Question: I want to validate my text fields in my jsp pages. I'm using struts. My validate function throws an error as described follows.
> HTTP Status 404 - No result defined for action SIS.Student.AddUser and
result input
These are my form parameters.
'''
<s:form id="FormAddUser" name="FormAddUser" action="AddUser" method="post"
enctype="multipart/form-data" class="form-horizontal">
<s:textfield key="UserId" label="UserId" />
<s:textfield key="Name" label="Name" />
<s:textfield key="Address" label="Address" />
<s:textfield key="DOB" label="DOB" />
<s:password key="Password" label="Password" />
<s:textfield id="EmailId" key="EmailId" label="EmailId" />
<s:textfield id="Specialization" key="Specialization" label="Specialization" />
<s:file name="UserImage" id="UserImage" key="UserImage" label="Select a File to change photo" />
<s:submit label="Add" />
</s:form>
'''
This is my validate function inside my action class:
'''
public class AddUser extends ActionSupport implements ServletRequestAware
{
public void validate()
{
if (StringUtils.isEmpty(UserId)) {addFieldError("UserId", "UserId cannot be blank");}
if (StringUtils.isEmpty(Name)) {addFieldError("Name", "UserId cannot be blank");}
if (StringUtils.isEmpty(Address)) {addFieldError("Address", "UserId cannot be blank");}
if (StringUtils.isEmpty(DOB)) {addFieldError("DOB", "UserId cannot be blank");}
if (StringUtils.isEmpty(Password)) {addFieldError("Password", "UserId cannot be blank");}
if (StringUtils.isEmpty(EmailId)) {addFieldError("EmailId", "UserId cannot be blank");}
if (StringUtils.isEmpty(Specialization)) {addFieldError("Specialization", "UserId cannot be blank");}
}
'''
This is my struts.xml
'''
<?xml version="1.0" encoding="UTF-8"?>
<!DOCTYPE struts PUBLIC
"-//Apache Software Foundation//DTD Struts Configuration 2.0//EN"
"http://struts.apache.org/dtds/struts-2.0.dtd">
<struts>
<package name="studentInfo" extends="struts-default" namespace="/">
<action name="AddUser" class="SIS.Student.AddUser" method="execute">
<interceptor-ref name="fileUpload">
<param name="maximumSize"><PHONE></param>
<param name="allowedTypes">
image/png,image/gif,image/jpeg,image/pjpeg
</param>
</interceptor-ref>
<interceptor-ref name="defaultStack"></interceptor-ref>
<result name="success">/Index.jsp</result>
<result name="error">/Index.jsp</result>
<result name="input">/Index.jsp</result>
</action>
</package>
'''
This is the error I get:

What am I doing wrong? What should I fix?
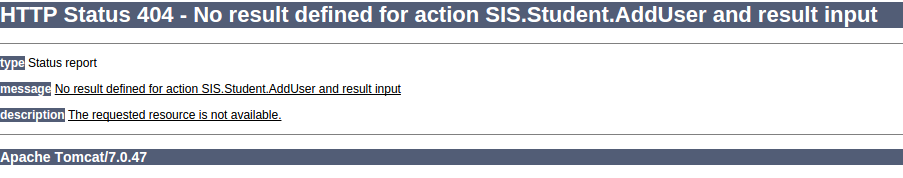
Answer: You have given namespace="/", so you need not give the "/" in
'''
<result name="success">/Index.jsp</result>
'''
change it to following if you have namespace="/"
'''
<result name="success">Index.jsp</result>
'''
check whether this is solving your problem. check whether index.jsp has 'i' or 'I' at 0th address
From ur query i couldn't infer whether your program is running fine or not..
Did you test the following?
* in "Class AddUser" remove all the if conditions from validate method and place this
'''
public void validate()
{
System.out.println("in validate method");
}
'''
And in exceute method
'''
public String execute()
{
System.out.println("in execute method");
return SUCCESS; // assuming you are extending ActionSupport class & using default return types
}
'''
-
in validate method
in execute method
Index.jsp
Let me know the results if you have done this testing. if above is working, then we need to drill down for other possibilities.
After validating the above scenario's, check what value you are returning from the actionMethod: execute and verify whether the returned string from action method is present in the parameters in
For example:
'''
public String execute()
{
return "hello";
}
'''
and modify as follows, remove "error" and "input"
'''
<action name="AddUser" class="SIS.Student.AddUser" method="execute">
<!-- modified success to hello do debug with / and without /-->
<result name="hello">index.jsp</result>
</action>
'''